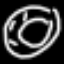
Label: donut